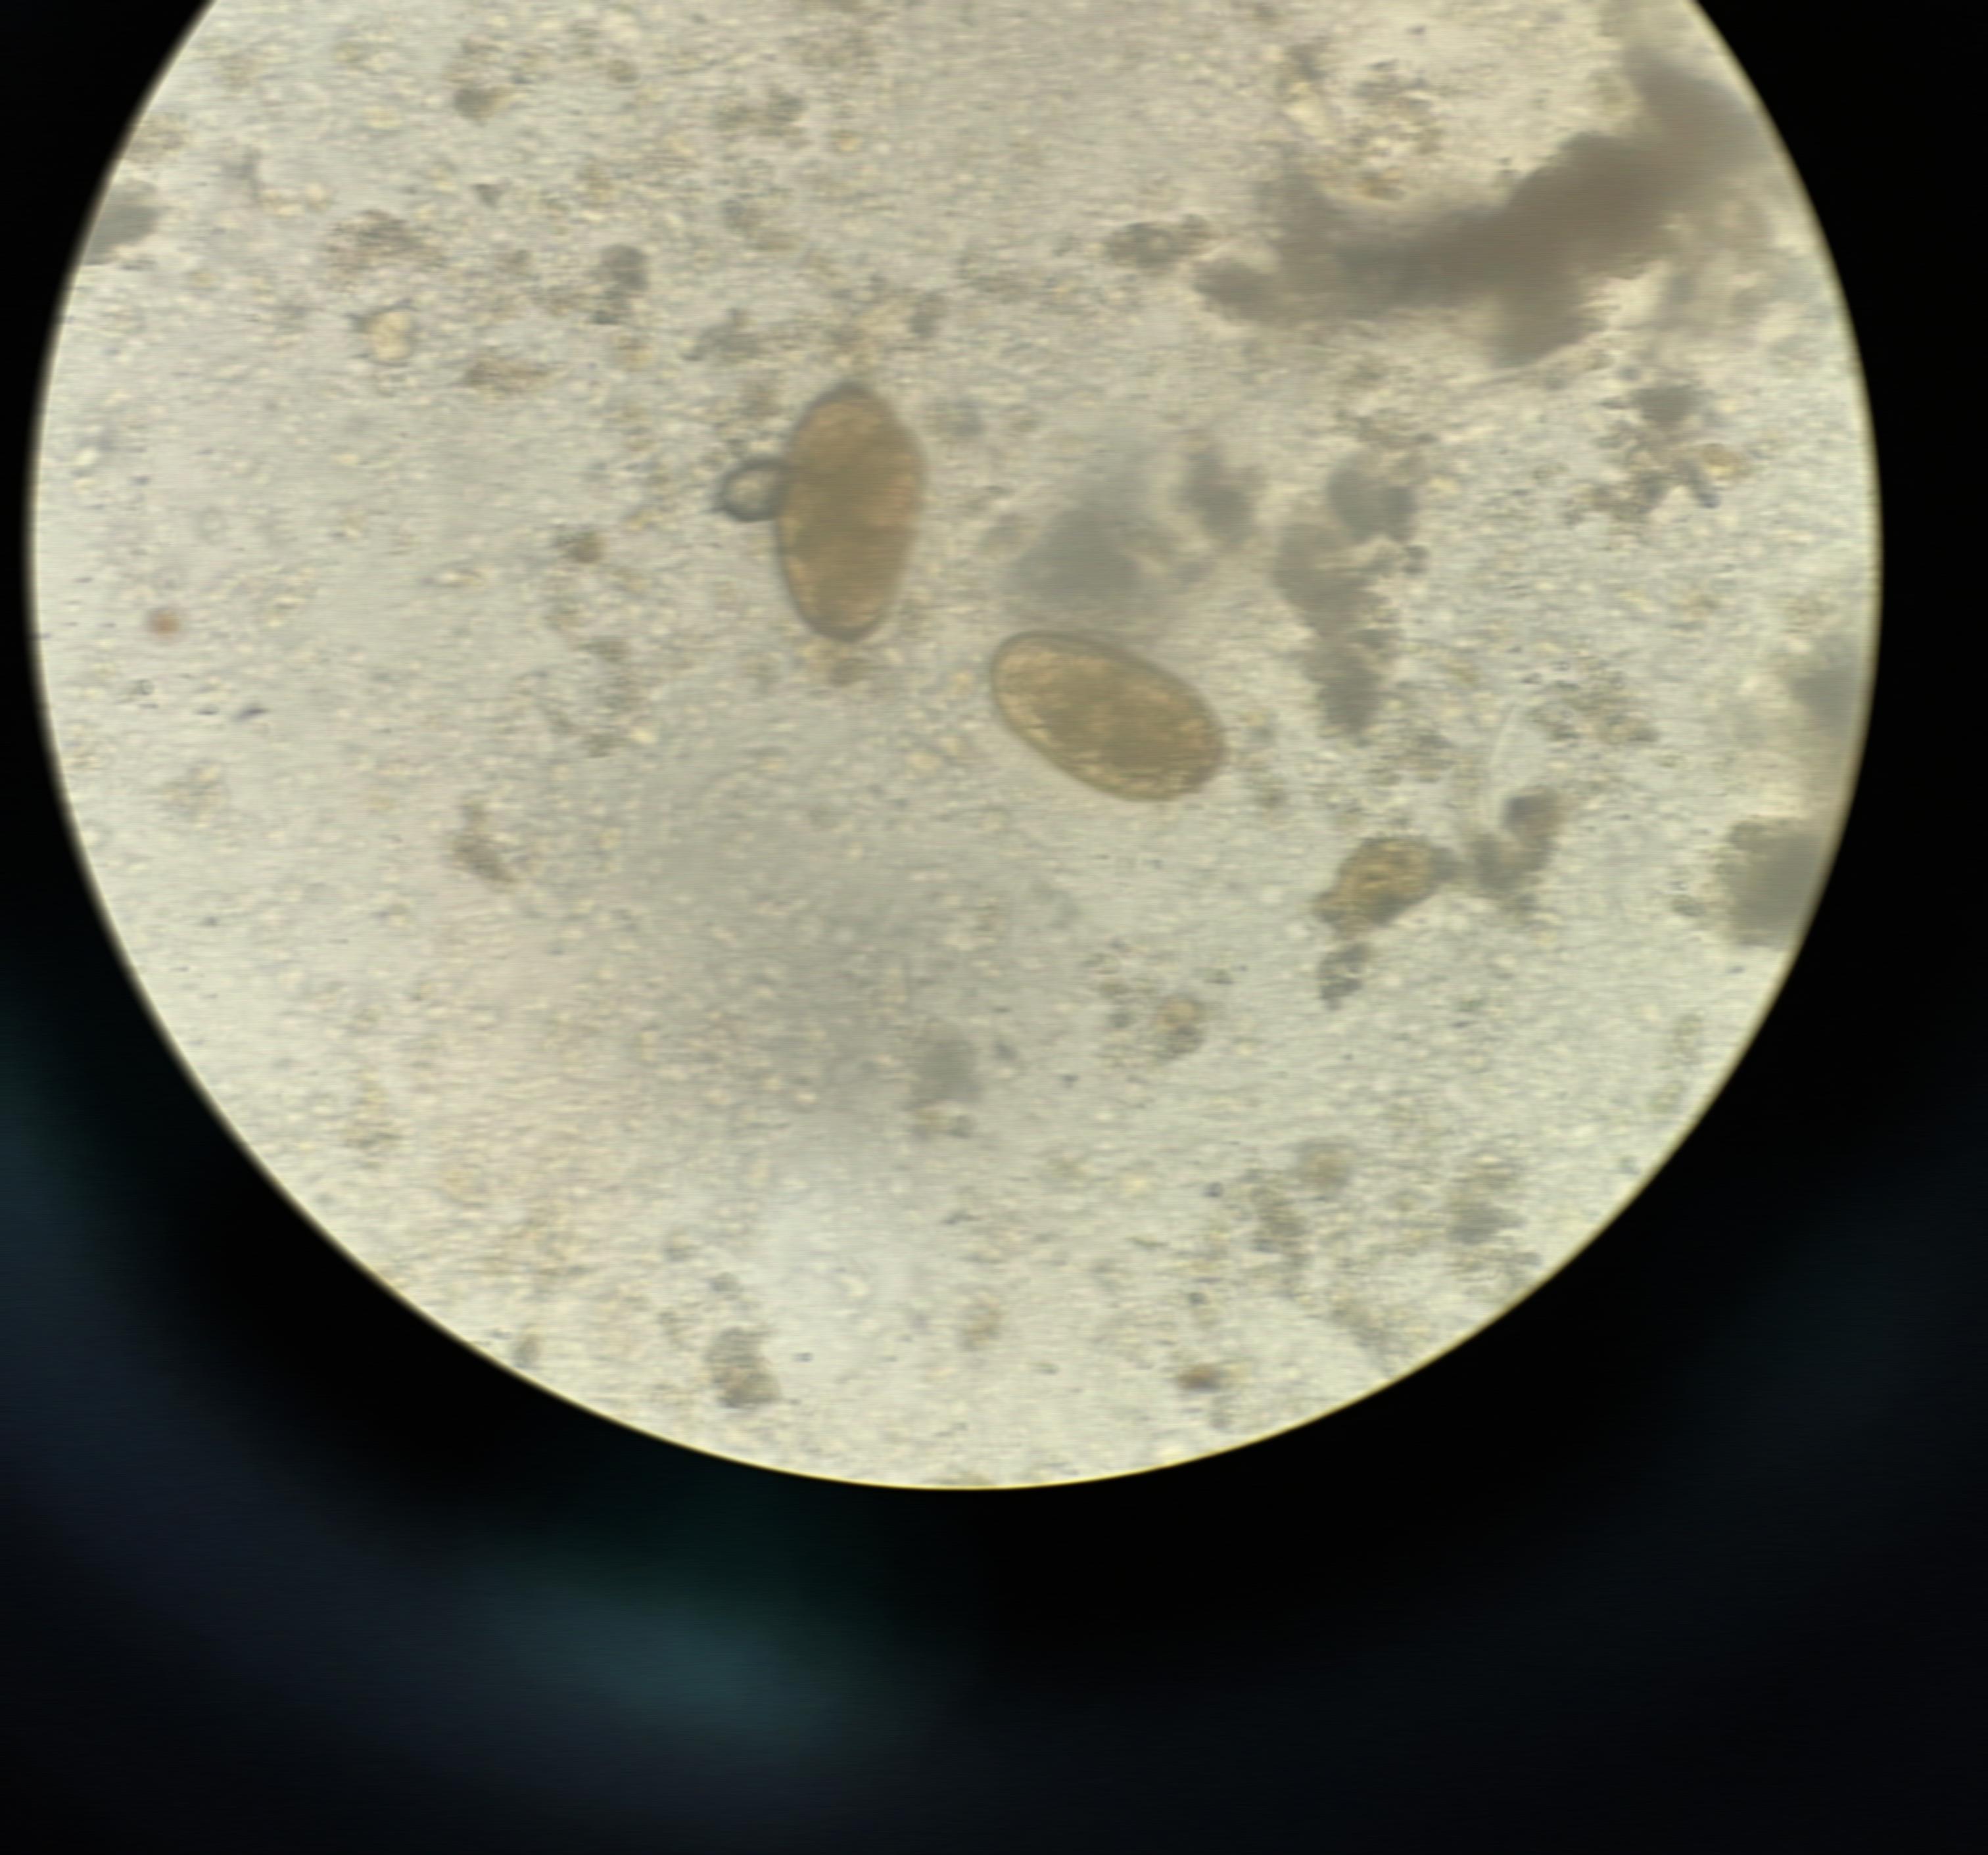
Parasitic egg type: Paragonimus spp